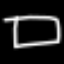
Label: square